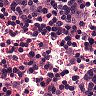
Metastatic tissue present: yes